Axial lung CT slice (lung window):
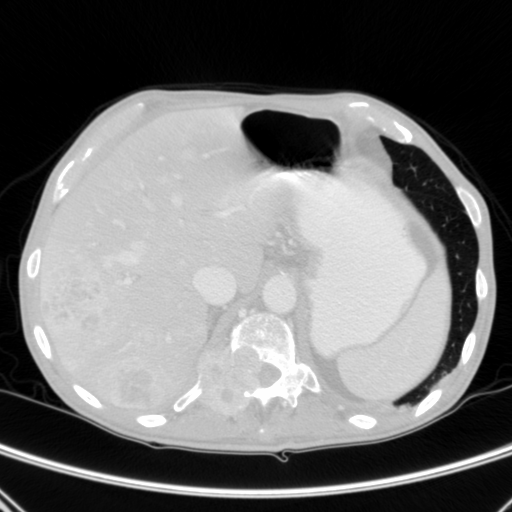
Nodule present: no